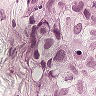
Metastatic tissue present: yes